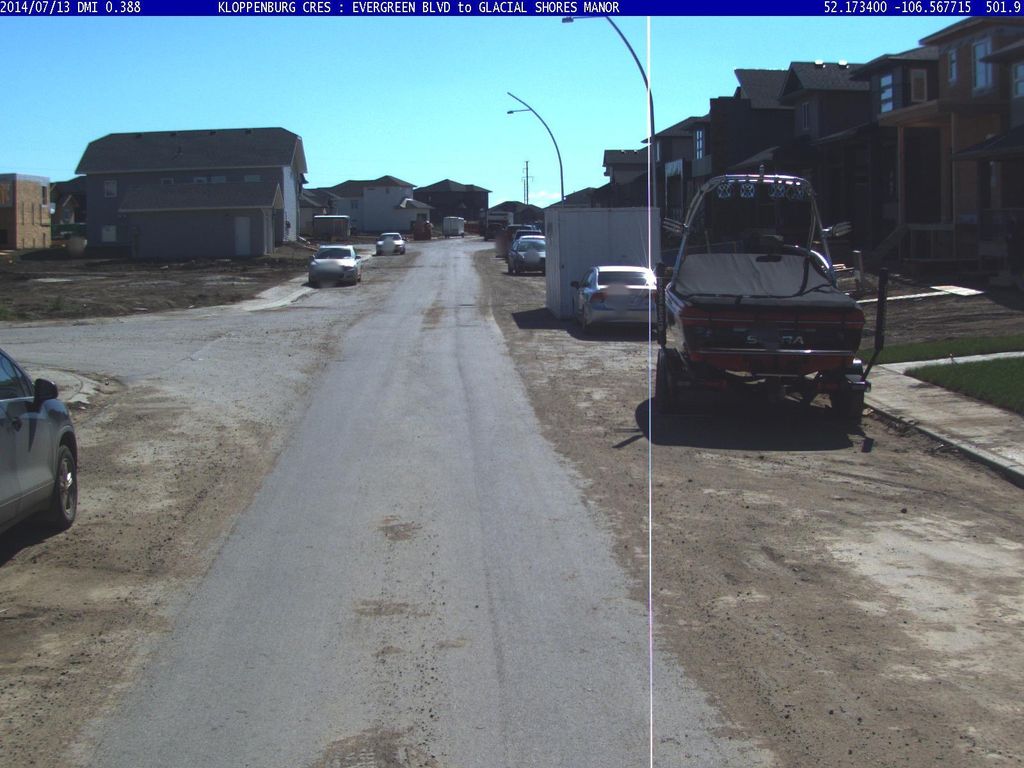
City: saskatoon